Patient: sex M, age 30
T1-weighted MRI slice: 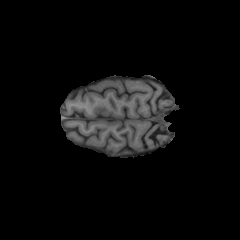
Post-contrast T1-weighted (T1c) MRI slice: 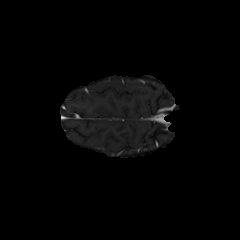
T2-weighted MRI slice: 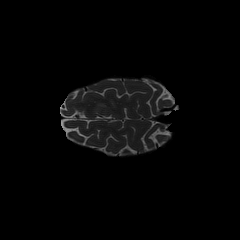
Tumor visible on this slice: yes
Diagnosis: Astrocytoma, IDH-mutant
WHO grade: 2